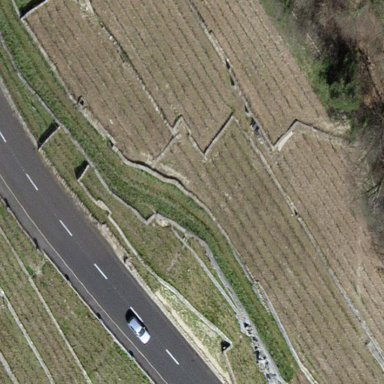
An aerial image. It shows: Vineyard growing grapes.